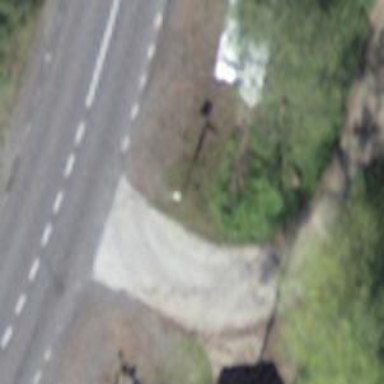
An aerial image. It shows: Bus stop with platform for public transport.